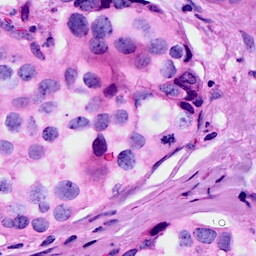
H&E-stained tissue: Breast